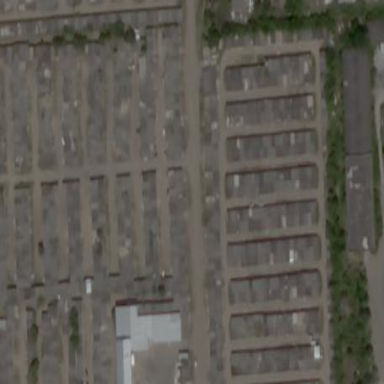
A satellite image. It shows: Group of garages.